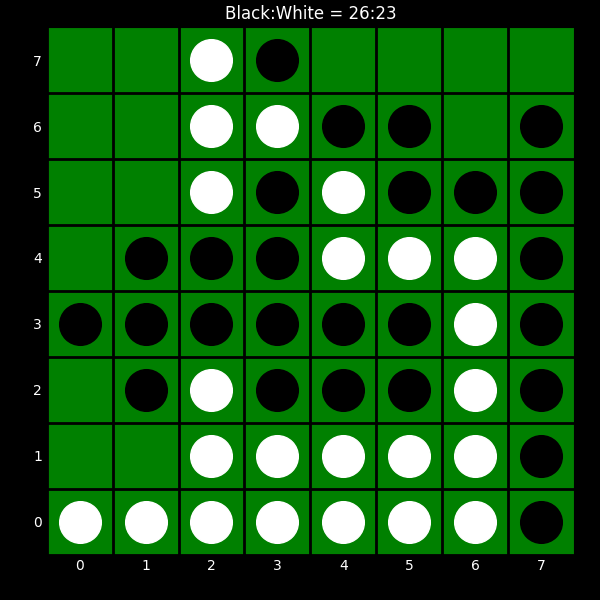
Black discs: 26
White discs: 23